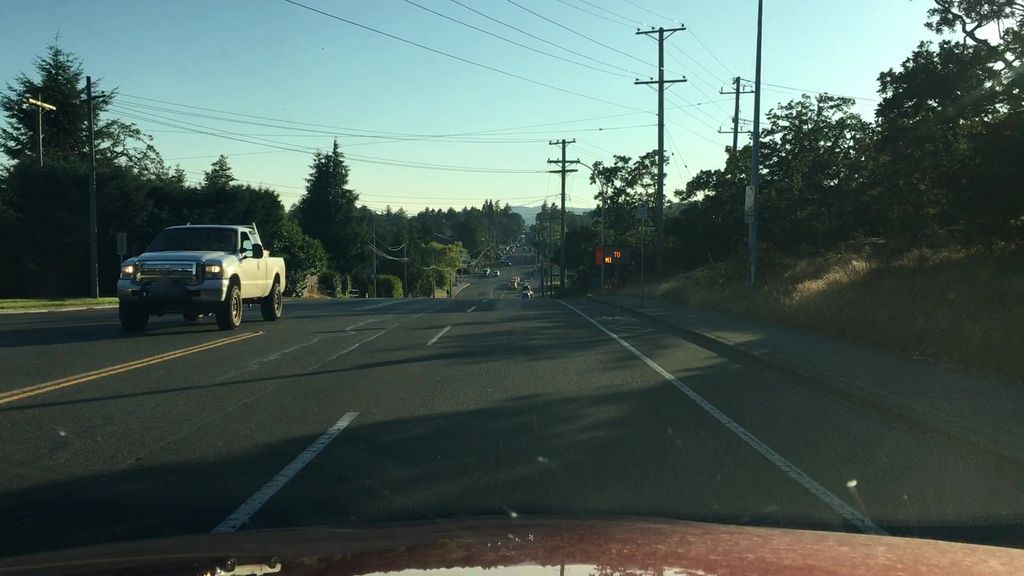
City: victoria